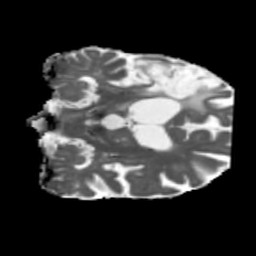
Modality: MD
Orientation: coronal
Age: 71
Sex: male
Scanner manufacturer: siemens
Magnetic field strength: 3 T
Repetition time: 5.47 s
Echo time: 0.0854 s